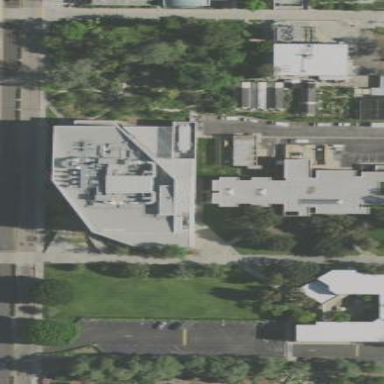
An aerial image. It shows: View of university building.